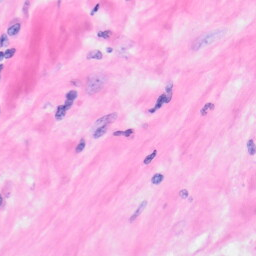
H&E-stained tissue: Kidney